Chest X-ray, AP view. Patient: 50 years old, sex M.
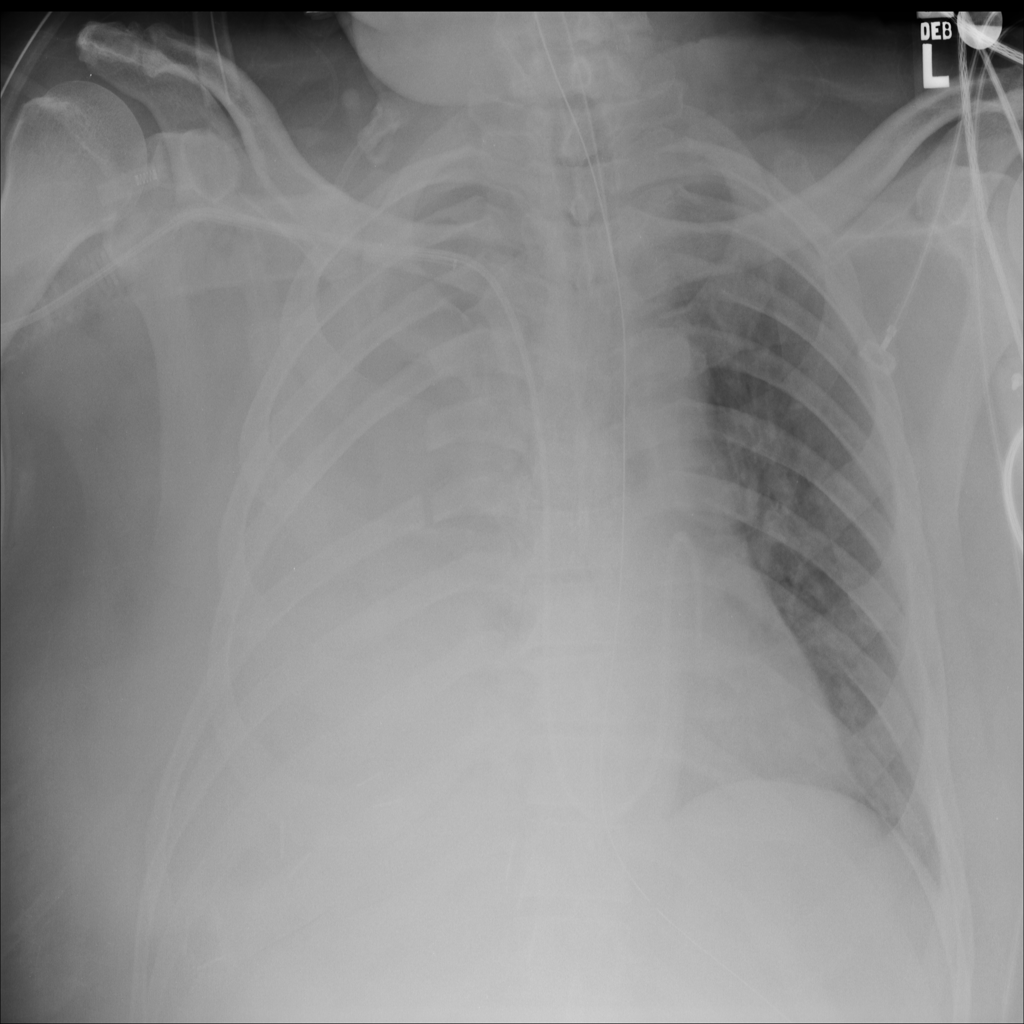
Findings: No Finding